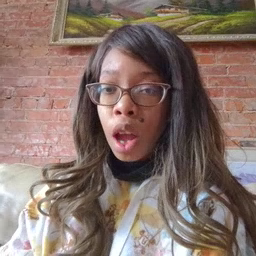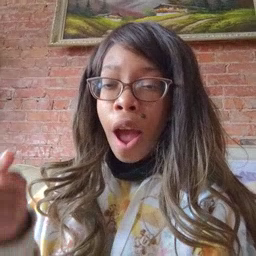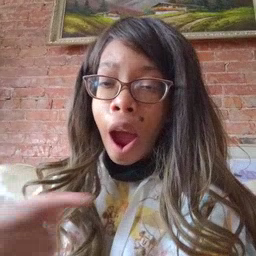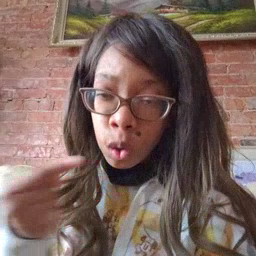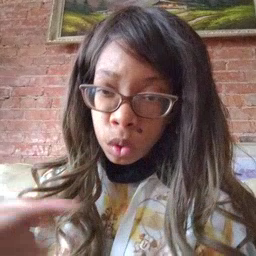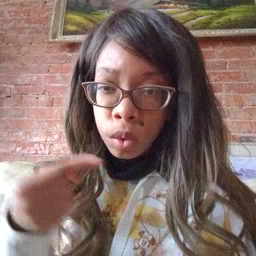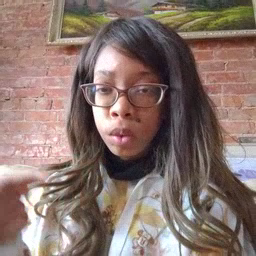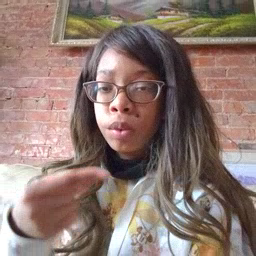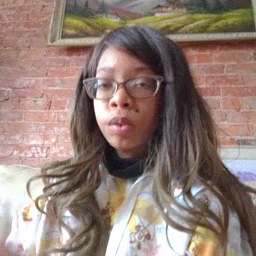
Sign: owie